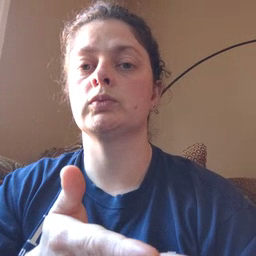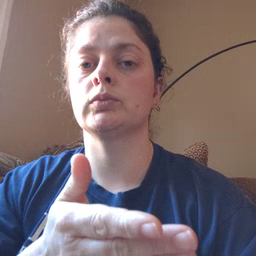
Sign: boat